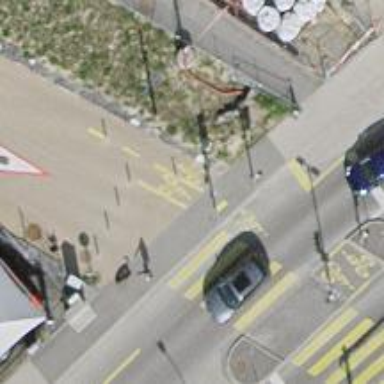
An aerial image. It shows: Asphalt cycleway for cycling.